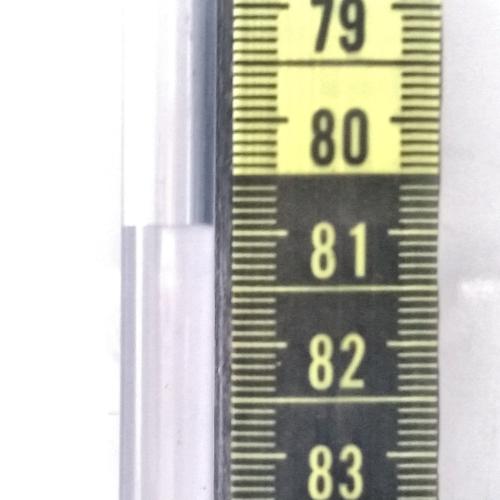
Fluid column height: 80.9 cm